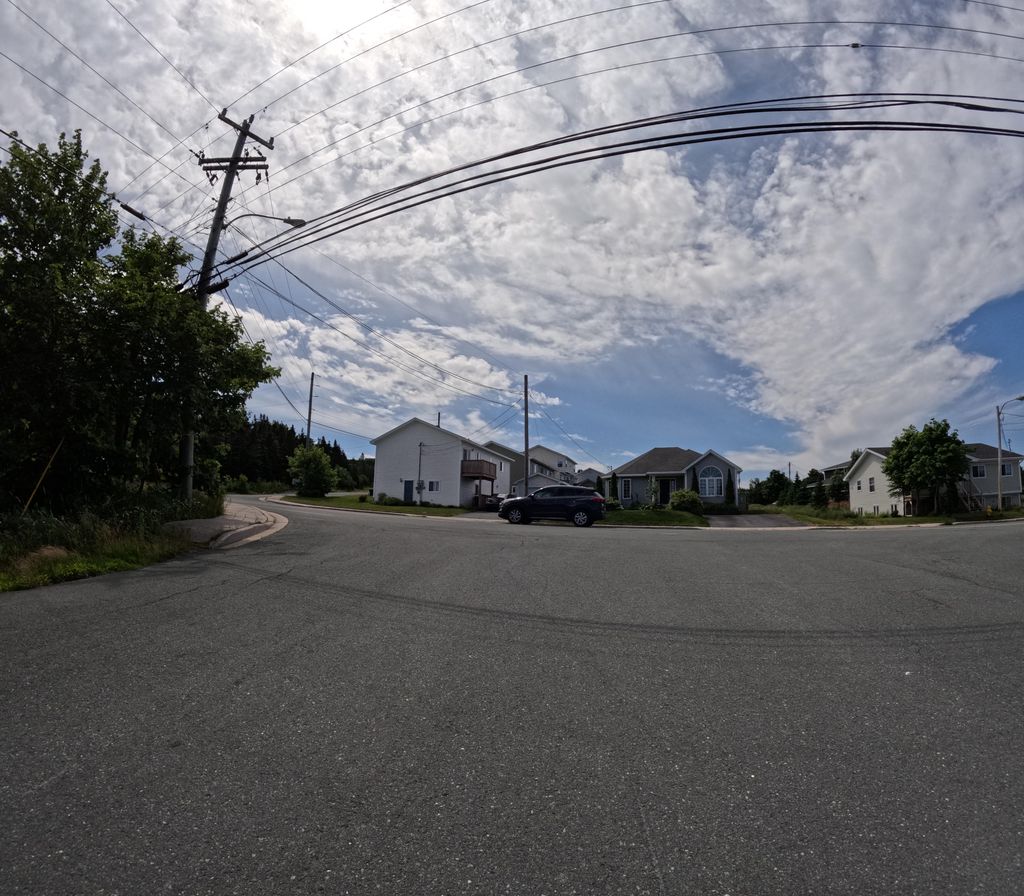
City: st_johns